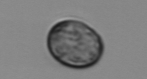
Label: Thalassiosira